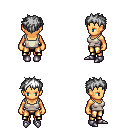
a pixel art fantasy rpg character, female body template, human, tanned skin, white pirate shirt, gold greaves, white bedhead hairstyle, metal boots, four views (front, back, left, right), 2x2 character sprite sheet, small pixel art, hard edges, no anti-aliasing